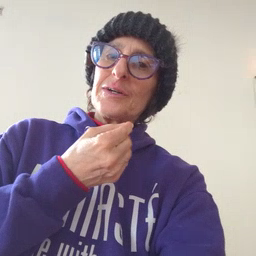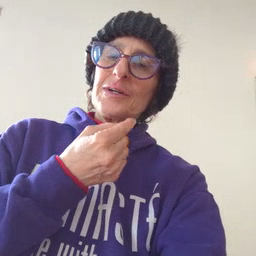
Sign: flower